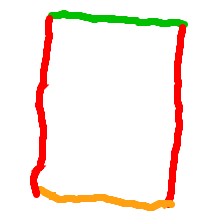
Shape: rectangle